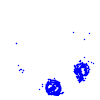
Particle: proton